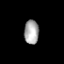
Tissue: prostate
Cell type: Endothelial cells
Senescence score: 0.7321
Nuclear area (px): 340
Mean DAPI intensity: 171.141